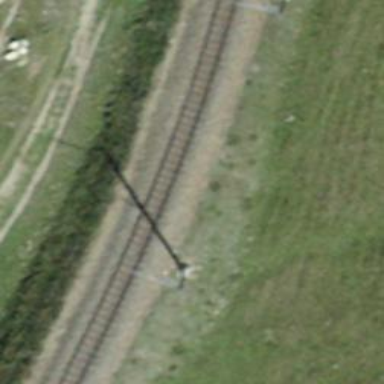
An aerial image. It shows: Narrow-gauge railway track with one electrified contact line.